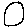
Label: circle